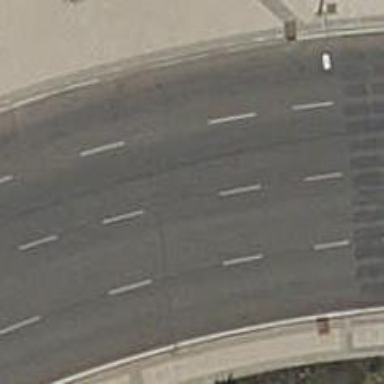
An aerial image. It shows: Tertiary road made of asphalt leading to roundabout junction.